CT angiography, arterial phase; slice 225 of 252; volume shape [512, 512, 252], voxel spacing [0.6914, 0.6914, 2.0] mm
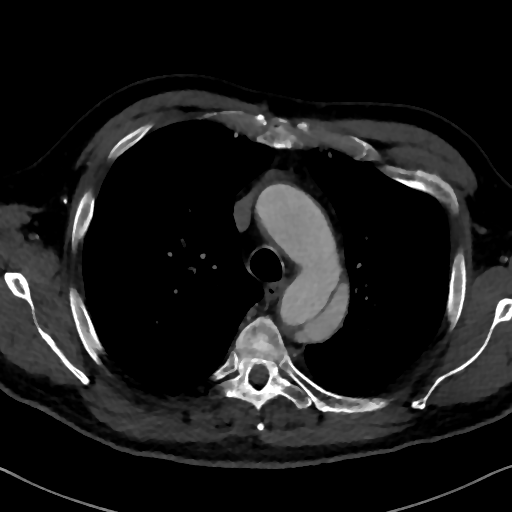
True lumen volume: 304.25 mL
False lumen volume: 185.23 mL